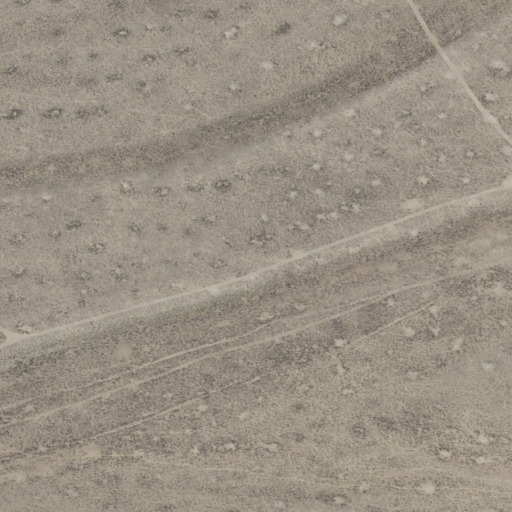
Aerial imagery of valley in Idaho named Hawley Canyon containing grassland and shrub